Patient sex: F
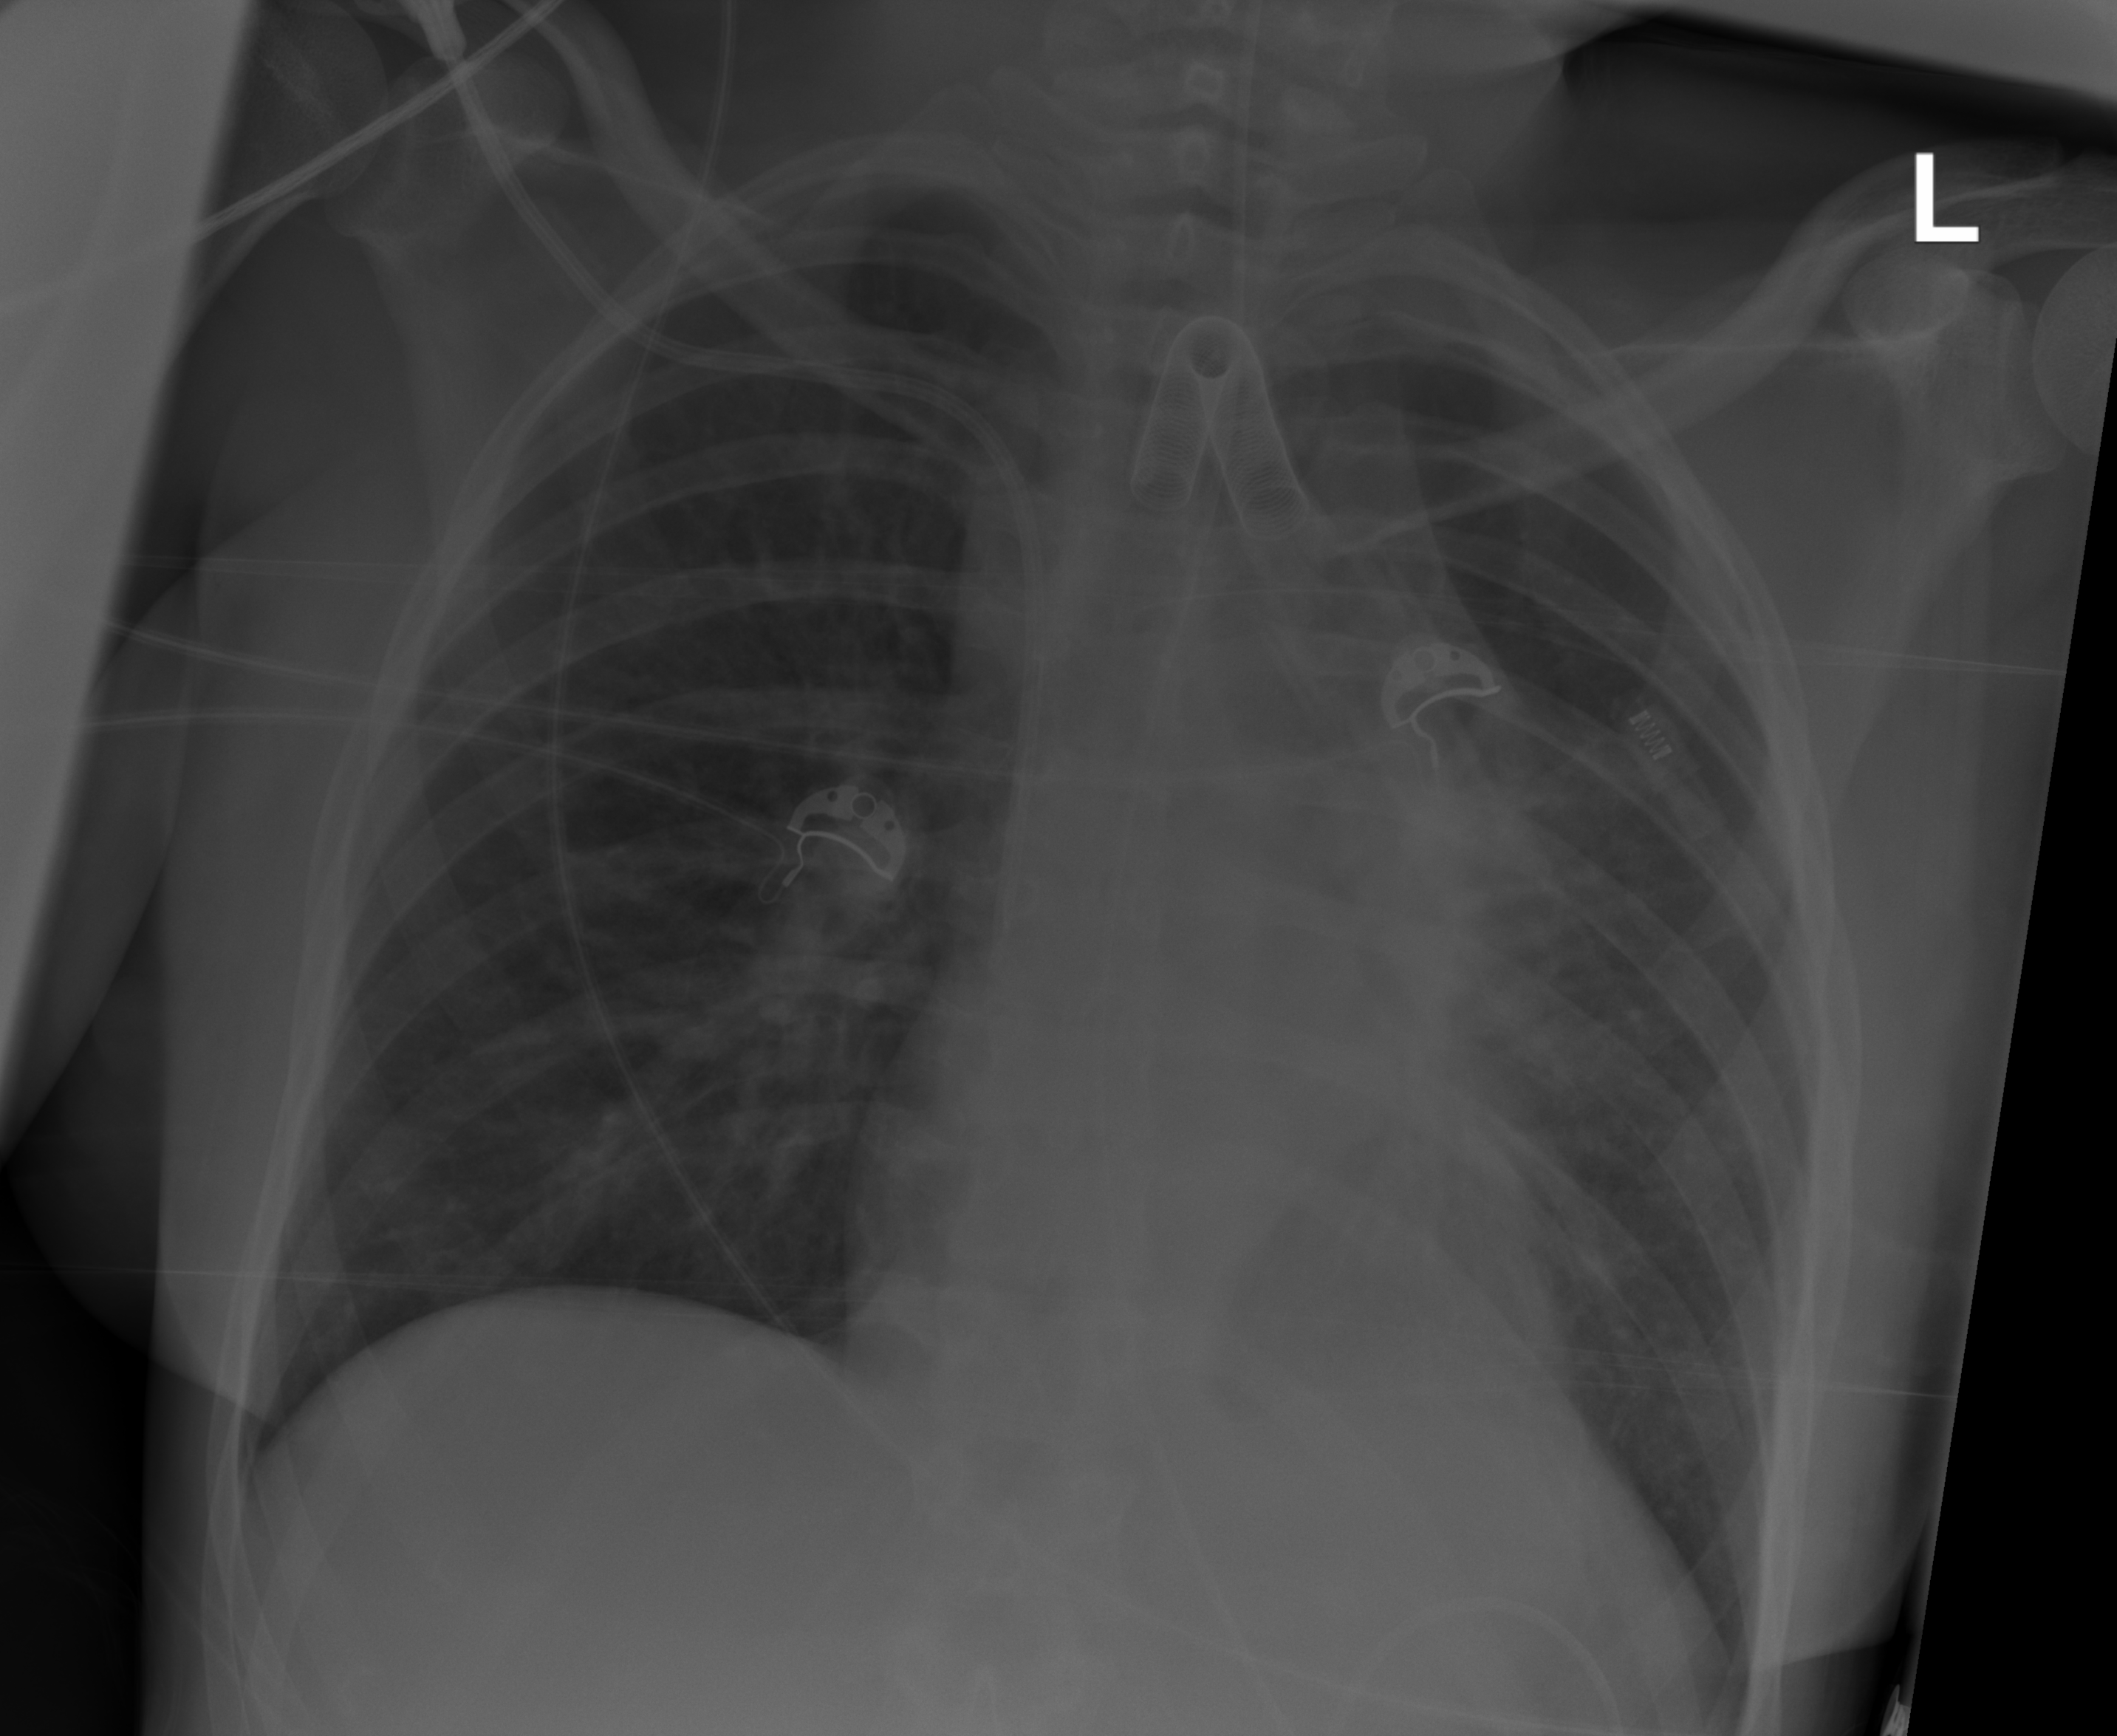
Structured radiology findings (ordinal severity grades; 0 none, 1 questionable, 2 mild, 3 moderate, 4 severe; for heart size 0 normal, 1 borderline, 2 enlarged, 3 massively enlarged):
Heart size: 0
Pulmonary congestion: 0
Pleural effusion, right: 0
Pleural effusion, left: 0
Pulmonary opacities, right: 0
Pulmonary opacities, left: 2
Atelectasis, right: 0
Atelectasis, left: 3